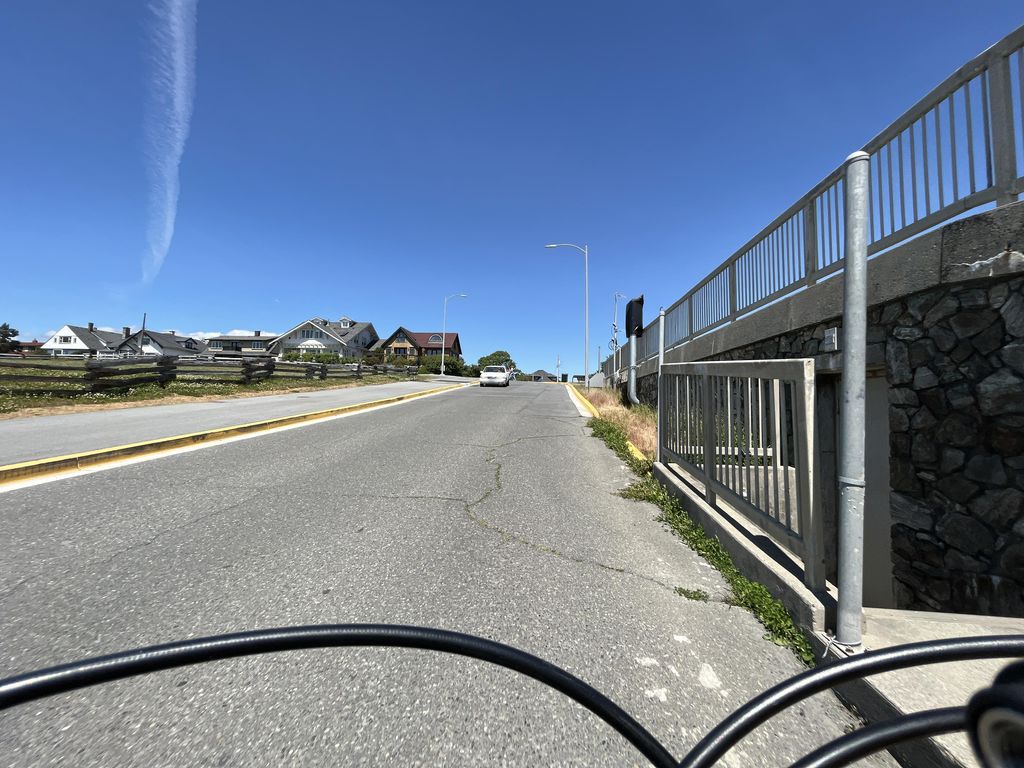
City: victoria